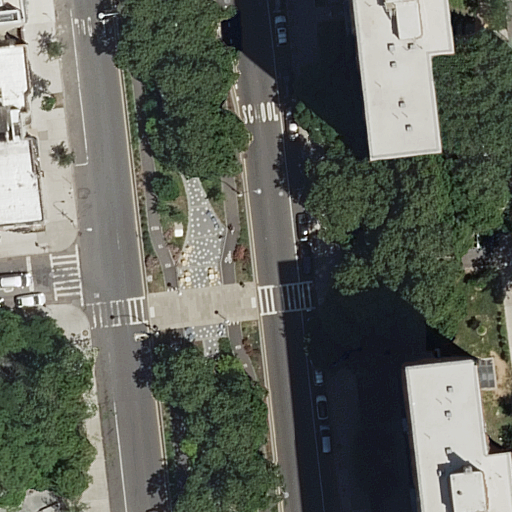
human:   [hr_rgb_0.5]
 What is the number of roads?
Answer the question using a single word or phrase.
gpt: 10

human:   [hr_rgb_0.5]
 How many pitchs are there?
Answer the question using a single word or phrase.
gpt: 1

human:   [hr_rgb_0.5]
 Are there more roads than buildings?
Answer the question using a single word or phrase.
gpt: yes

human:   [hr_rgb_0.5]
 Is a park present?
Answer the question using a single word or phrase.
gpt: yes

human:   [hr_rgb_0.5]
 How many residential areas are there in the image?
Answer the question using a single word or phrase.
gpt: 1

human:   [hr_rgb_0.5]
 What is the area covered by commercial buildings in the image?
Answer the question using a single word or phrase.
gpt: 0m2

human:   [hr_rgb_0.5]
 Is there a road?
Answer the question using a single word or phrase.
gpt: yes

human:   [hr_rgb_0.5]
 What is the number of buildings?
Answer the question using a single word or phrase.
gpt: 4

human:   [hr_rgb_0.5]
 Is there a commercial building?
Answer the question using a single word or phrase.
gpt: no

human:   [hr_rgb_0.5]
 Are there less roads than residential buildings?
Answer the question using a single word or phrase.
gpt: no

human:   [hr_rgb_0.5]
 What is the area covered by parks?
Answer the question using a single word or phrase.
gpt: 1406m2

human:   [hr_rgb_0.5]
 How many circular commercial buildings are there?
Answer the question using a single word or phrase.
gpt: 0

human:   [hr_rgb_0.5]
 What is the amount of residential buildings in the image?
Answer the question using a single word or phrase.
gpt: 4

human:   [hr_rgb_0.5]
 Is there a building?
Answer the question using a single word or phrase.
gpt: yes

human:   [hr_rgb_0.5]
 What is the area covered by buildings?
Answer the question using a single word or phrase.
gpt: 1312m2

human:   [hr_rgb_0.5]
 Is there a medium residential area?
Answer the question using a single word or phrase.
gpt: no

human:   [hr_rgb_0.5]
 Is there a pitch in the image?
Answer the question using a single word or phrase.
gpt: yes

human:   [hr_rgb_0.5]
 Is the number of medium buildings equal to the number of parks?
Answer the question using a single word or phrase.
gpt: no

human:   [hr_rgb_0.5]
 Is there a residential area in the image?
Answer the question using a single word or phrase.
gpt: yes

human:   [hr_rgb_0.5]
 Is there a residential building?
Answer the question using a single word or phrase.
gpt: yes

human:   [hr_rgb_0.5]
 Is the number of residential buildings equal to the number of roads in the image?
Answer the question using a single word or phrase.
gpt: no

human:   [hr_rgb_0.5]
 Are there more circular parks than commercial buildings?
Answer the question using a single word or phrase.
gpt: no

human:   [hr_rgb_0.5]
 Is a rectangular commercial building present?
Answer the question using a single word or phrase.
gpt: no

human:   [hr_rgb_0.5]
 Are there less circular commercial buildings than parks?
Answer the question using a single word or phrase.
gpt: yes

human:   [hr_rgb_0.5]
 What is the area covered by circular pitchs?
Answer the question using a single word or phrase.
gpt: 0m2

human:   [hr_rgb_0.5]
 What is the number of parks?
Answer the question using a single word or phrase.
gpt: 3

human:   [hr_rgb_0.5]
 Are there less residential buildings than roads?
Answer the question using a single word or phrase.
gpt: yes

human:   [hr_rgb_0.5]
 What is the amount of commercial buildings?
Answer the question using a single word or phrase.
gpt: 0

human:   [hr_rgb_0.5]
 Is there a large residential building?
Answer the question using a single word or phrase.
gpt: yes

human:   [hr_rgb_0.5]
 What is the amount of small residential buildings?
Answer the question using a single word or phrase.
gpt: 1

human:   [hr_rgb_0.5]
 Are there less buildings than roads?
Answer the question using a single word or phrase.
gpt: yes

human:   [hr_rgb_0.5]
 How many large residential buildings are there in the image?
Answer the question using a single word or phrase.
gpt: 1

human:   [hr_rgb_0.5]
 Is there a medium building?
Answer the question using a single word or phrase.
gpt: yes

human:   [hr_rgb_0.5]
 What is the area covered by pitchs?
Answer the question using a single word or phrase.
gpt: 37m2

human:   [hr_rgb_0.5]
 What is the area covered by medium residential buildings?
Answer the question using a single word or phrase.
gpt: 697m2

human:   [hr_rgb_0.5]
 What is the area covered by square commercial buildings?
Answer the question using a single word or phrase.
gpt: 0m2

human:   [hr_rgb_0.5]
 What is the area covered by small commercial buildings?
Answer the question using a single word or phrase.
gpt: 0m2

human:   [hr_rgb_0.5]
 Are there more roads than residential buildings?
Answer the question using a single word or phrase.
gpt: yes

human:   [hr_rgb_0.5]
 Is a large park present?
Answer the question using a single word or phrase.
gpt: yes

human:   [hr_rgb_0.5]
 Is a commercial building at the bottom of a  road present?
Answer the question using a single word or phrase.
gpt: no

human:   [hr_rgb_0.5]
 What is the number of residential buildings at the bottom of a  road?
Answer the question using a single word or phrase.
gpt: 1

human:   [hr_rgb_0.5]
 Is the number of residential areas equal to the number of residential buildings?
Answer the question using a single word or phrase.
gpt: no

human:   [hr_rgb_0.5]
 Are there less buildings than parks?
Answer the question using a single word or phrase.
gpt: no

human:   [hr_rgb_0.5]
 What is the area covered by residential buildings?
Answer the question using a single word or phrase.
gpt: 1312m2

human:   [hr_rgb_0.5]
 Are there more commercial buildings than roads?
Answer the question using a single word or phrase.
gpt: no

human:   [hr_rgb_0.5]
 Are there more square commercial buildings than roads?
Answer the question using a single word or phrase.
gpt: no

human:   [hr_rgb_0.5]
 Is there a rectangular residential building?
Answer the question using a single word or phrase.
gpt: yes

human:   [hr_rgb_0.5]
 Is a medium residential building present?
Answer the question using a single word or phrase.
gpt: yes

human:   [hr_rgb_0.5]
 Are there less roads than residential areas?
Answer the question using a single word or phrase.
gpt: no

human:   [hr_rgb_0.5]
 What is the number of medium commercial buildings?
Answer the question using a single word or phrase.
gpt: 0

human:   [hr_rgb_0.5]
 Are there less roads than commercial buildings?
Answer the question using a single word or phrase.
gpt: no

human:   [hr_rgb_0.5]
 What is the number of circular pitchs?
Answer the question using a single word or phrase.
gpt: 0

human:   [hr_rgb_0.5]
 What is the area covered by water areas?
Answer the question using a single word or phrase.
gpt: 0m2

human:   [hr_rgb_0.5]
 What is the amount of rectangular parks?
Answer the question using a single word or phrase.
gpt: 1

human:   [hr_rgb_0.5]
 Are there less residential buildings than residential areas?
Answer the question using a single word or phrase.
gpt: no

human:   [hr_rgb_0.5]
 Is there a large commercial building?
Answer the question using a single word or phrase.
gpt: no

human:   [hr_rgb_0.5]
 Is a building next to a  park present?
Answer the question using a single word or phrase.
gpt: yes

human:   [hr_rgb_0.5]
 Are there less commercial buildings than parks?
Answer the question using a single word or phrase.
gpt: yes

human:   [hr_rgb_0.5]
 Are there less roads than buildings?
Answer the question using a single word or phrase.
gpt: no

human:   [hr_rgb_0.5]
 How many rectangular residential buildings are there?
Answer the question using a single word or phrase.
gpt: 1

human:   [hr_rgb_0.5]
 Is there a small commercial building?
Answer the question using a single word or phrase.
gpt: no

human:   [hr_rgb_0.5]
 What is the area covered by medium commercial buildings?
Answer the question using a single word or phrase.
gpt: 0m2

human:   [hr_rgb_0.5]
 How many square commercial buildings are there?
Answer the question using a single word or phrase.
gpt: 0

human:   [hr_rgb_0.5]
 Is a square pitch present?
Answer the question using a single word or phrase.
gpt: no